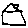
Label: house